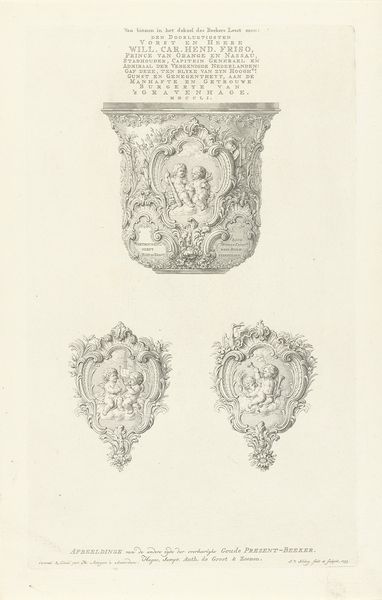
Titel: Gouden beker van de Haagse schutterij (details)
Künstler: Jacob van der Schley
Standort: Amsterdam
Institution: Rijksmuseum
Schlagwörter: zeichnung, barock, kelch, kinder, rand, detail, verzierung, tasse, becher, verziert, schnörkel, goldrand, putten